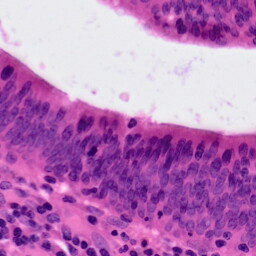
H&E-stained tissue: Colon